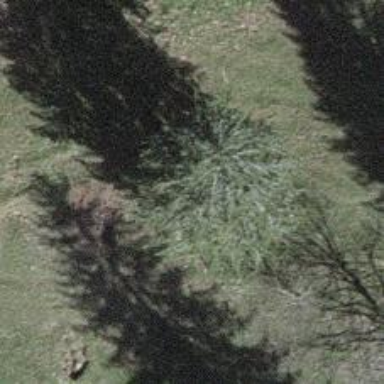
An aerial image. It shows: Evergreen needle-leaved tree in agricultural setting.